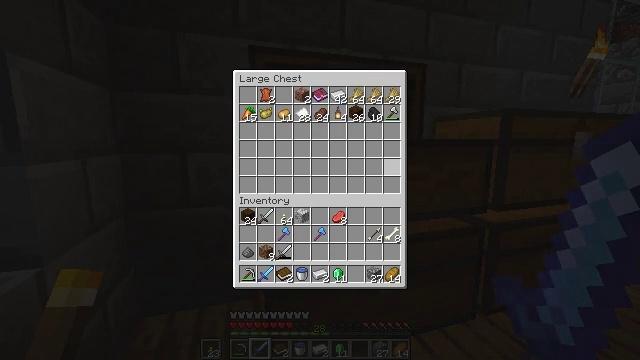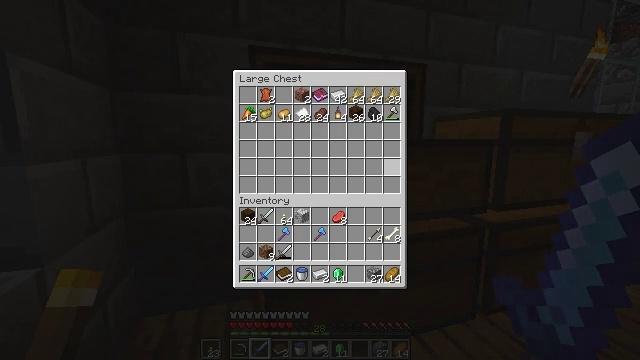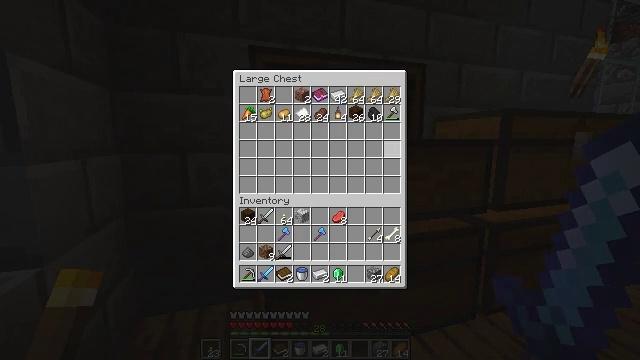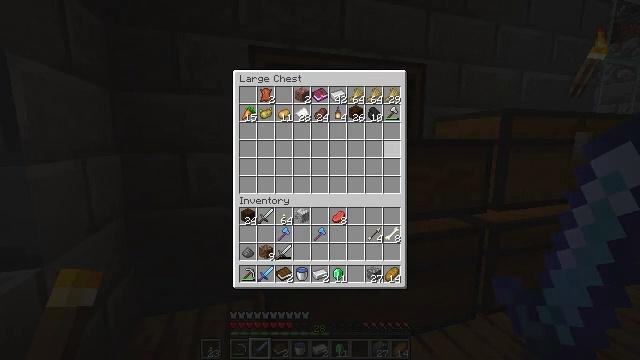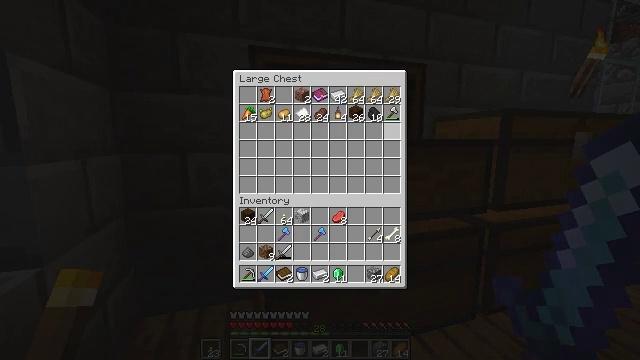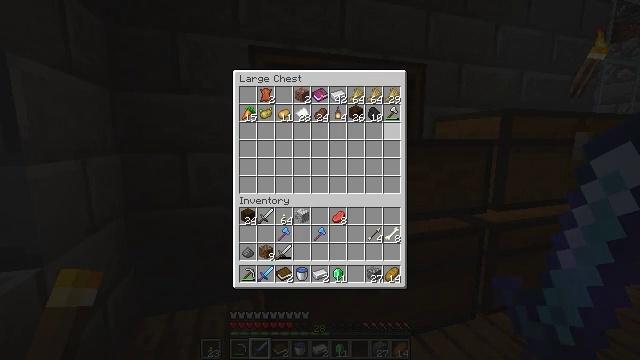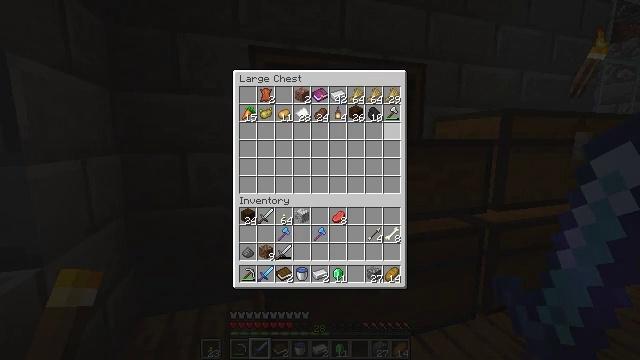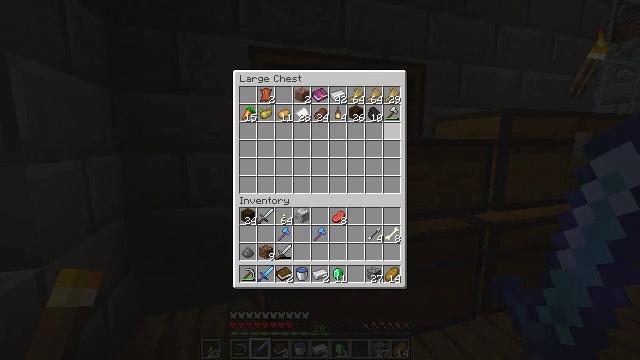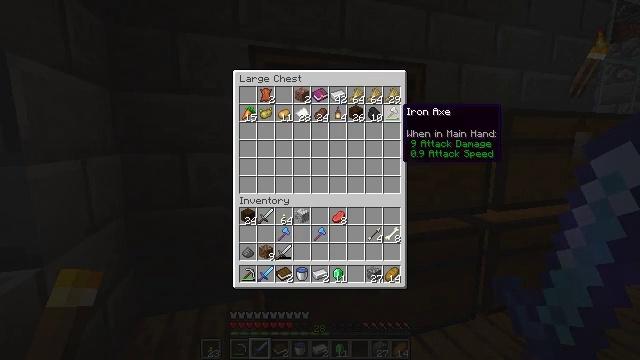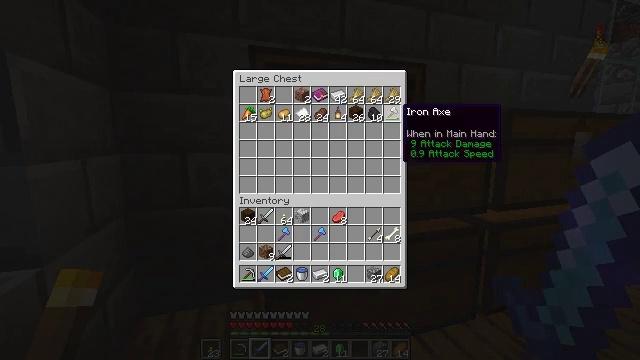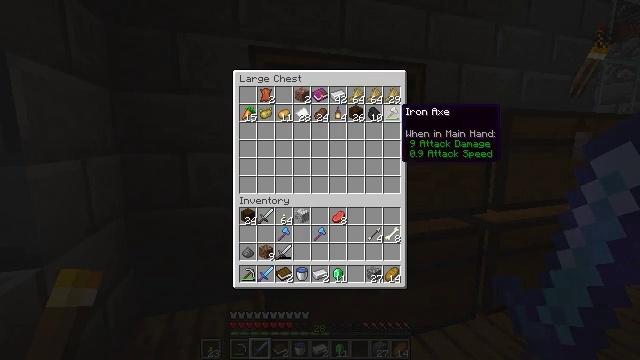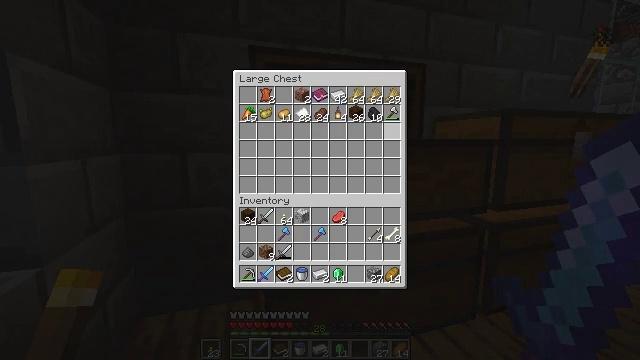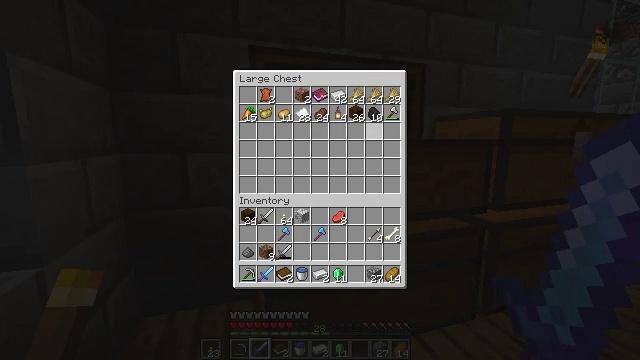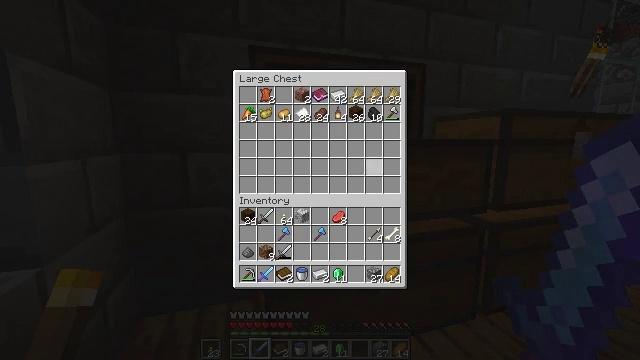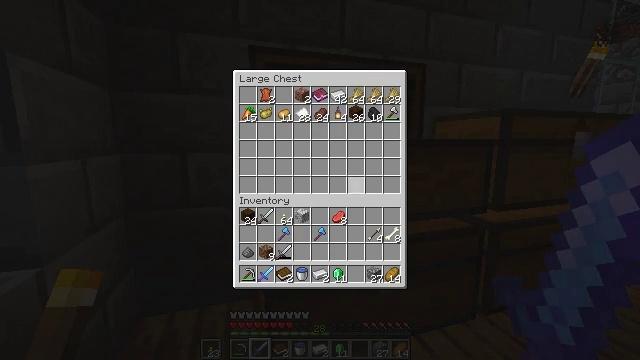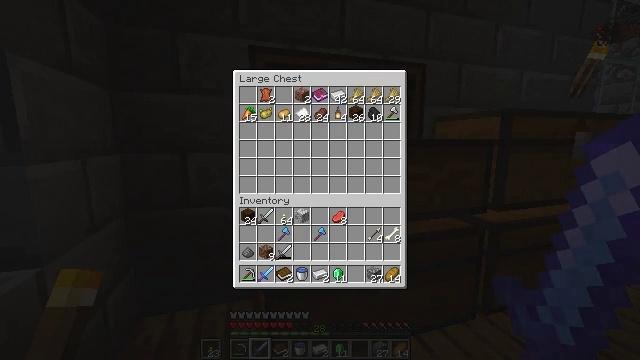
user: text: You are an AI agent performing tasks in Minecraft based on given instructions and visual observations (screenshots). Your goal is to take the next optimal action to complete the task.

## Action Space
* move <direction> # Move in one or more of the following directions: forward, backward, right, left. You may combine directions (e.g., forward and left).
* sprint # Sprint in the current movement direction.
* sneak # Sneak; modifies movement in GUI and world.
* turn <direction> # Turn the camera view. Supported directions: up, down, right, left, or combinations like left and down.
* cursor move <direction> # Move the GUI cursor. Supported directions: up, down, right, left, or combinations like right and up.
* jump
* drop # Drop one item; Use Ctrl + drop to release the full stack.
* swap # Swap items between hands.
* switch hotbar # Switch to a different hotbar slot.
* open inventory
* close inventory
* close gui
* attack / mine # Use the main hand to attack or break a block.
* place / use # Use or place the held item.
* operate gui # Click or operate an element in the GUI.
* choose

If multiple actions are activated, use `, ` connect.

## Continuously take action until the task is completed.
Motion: motion action
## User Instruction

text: Craft a map in the crafting table with paper and a compass.
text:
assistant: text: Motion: cursor move right and up
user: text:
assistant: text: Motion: cursor move up
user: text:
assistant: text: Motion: no_op
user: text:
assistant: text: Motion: no_op
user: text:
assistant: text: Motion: no_op
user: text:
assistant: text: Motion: no_op
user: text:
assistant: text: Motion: cursor move up
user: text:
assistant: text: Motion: no_op
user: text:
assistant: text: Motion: no_op
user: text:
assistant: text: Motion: no_op
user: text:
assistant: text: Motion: no_op
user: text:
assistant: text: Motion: cursor move left and down
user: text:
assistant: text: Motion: cursor move left and down
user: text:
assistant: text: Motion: cursor move down
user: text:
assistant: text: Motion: cursor move down
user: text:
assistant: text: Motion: cursor move down
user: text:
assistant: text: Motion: cursor move down
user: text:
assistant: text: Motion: cursor move down
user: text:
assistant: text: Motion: cursor move down
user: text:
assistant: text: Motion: no_op
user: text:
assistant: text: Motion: cursor move right and up
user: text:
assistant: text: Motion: cursor move right and up
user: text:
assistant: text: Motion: cursor move up
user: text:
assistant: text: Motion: cursor move up
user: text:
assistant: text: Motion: no_op
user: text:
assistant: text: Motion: no_op
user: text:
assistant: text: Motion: no_op
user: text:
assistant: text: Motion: no_op
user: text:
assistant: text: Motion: no_op
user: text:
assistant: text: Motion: no_op